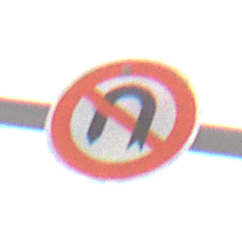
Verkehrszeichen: VerbotWenden
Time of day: Midday
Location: Outdoor (Nature)
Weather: Overcast
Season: Winter
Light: Natural